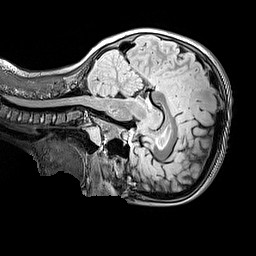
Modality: FLAIR
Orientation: sagittal
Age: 9
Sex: female
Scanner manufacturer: siemens
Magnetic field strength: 3 T
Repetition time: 5 s
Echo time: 0.388 s